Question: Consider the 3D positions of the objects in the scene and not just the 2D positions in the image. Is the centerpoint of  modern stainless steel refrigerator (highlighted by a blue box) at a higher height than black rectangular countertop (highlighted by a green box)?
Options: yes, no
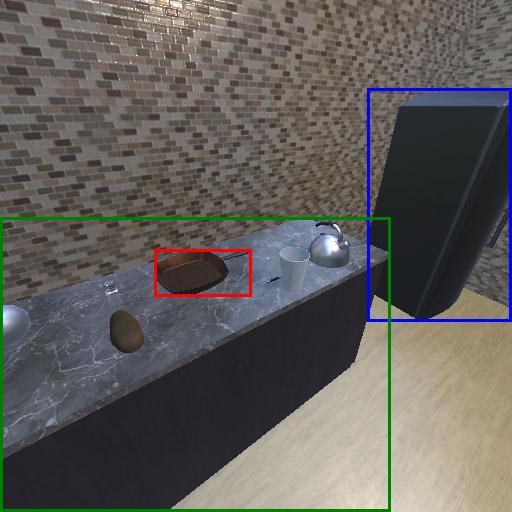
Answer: yes